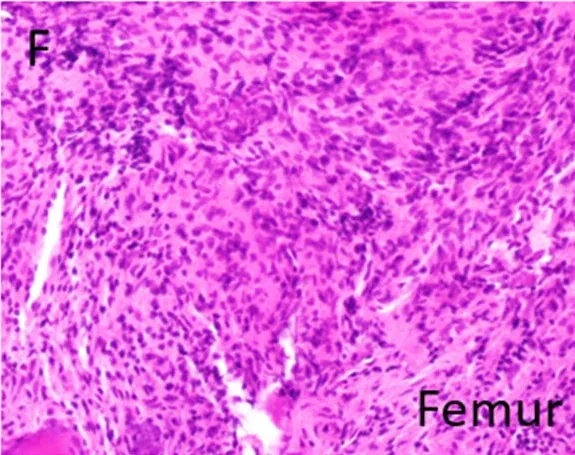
Staining of Specimens. Histopathologic features of the T9 biopsy and intraoperative femur stabilization specimens, indicated in lower right corners. F; Spindle cells showing a high degree of pleomorphism, hyperchromatic nuclei, and irregular nuclear contours. HE x200.
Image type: pathology (h&e)